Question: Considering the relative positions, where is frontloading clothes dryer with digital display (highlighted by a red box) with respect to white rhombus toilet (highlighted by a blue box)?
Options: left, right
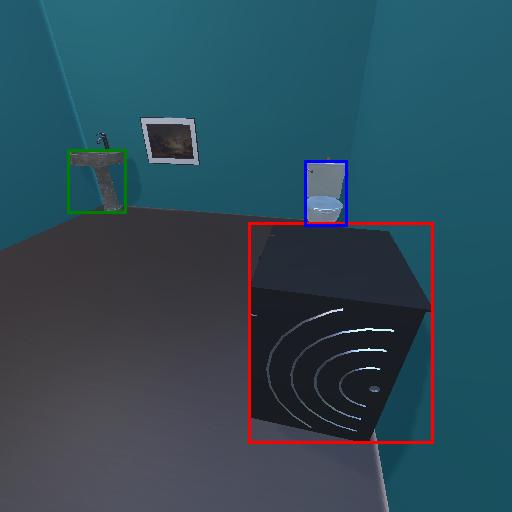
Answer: left